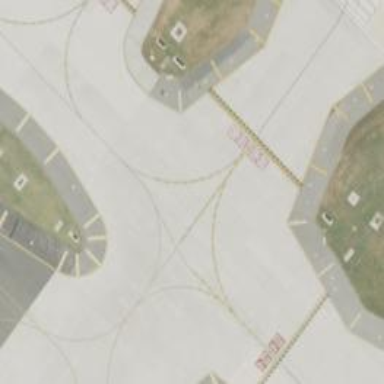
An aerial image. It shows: Image of taxiway at airport.